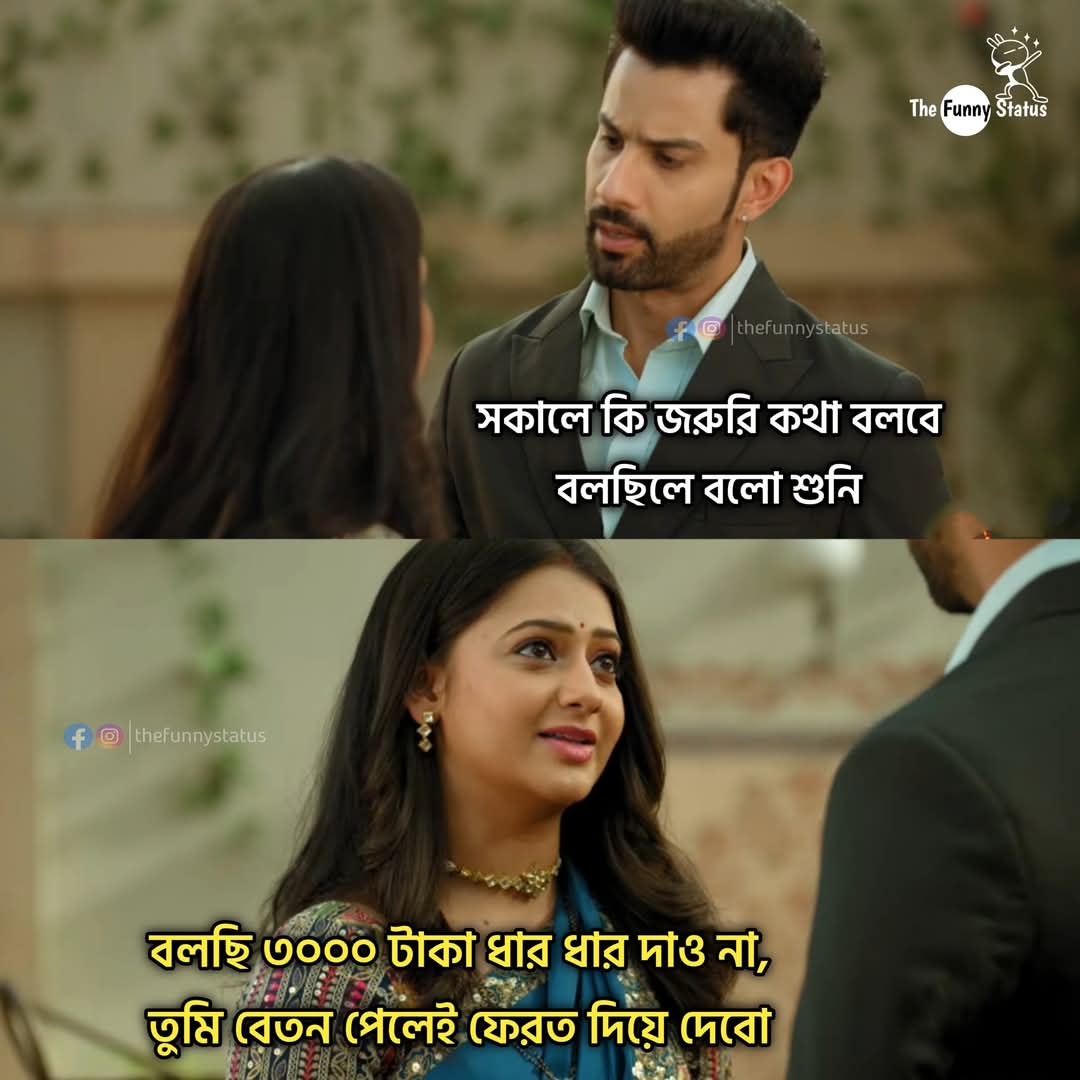
Text: সকালে কি জরুরি কথা বলবে বলছিলে বলো শুনি
বলছি ৩০০০ টাকা ধার ধার দাও না, তুমি বেতন পেলেই ফেরত দিয়ে দেবো
Label: Non Hate